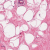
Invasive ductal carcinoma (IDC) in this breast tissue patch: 0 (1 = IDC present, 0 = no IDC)